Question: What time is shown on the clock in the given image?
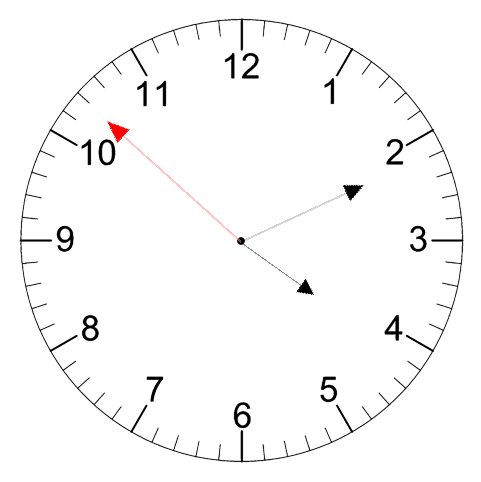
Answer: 04:10:52